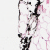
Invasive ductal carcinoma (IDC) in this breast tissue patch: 0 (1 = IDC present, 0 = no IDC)